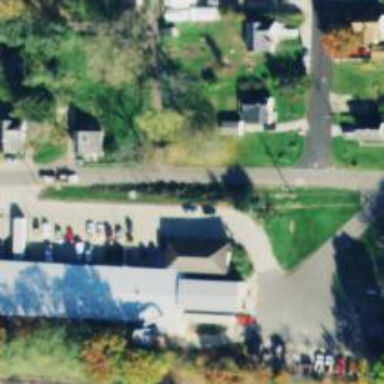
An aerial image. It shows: Alley classified as service road.